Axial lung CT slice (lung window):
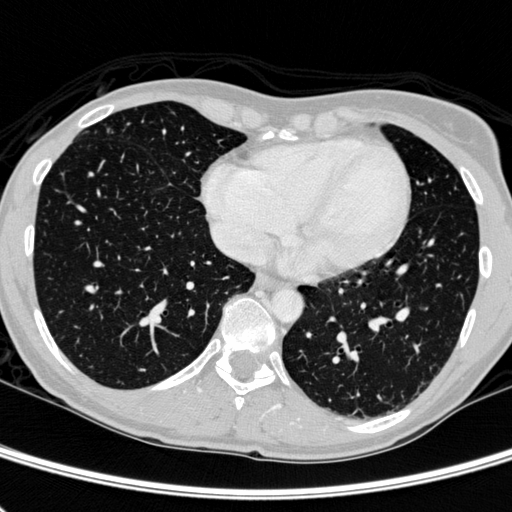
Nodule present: no